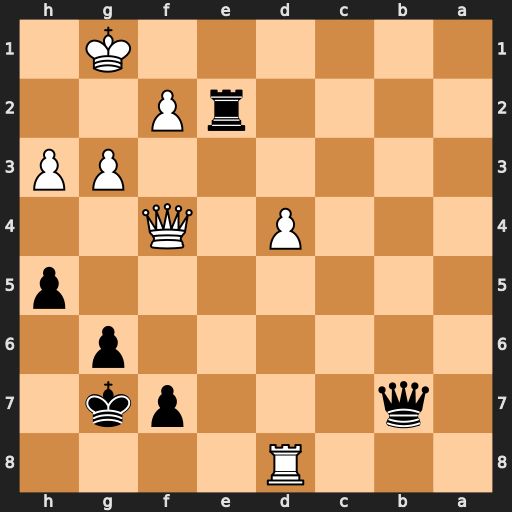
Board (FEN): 3R4/1q3pk1/6p1/7p/3P1Q2/6PP/4rP2/6K1
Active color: b
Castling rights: -
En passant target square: -
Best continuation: Re1+ Kh2 Rh1#